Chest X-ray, AP view. Patient: 28 years old, sex F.
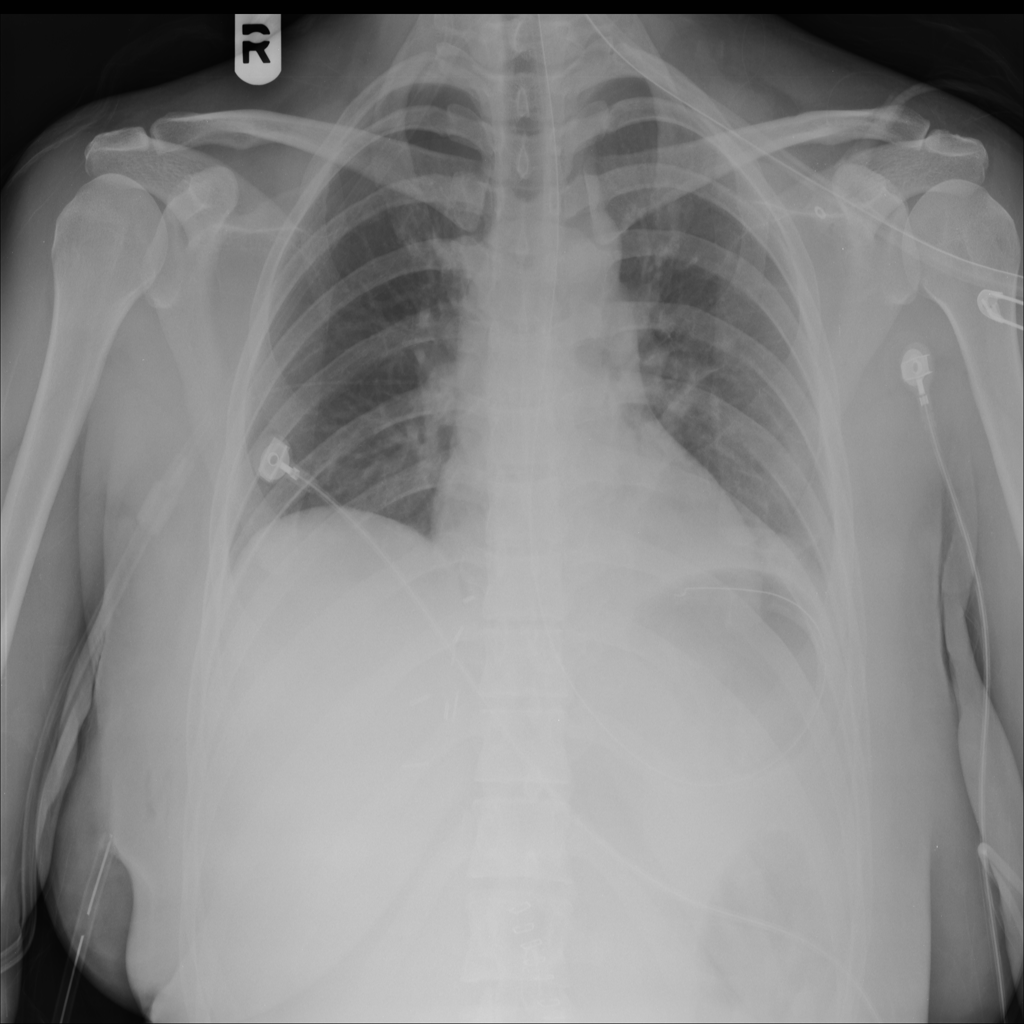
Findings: Pneumothorax